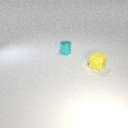
small cyan metal cylinder to the left of small yellow rubber cube